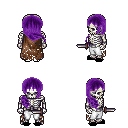
a pixel art fantasy rpg character, male body template, skeleton, brown tattered cape, white pants, purple right-swept hairstyle, black slippers, dagger, four views (front, back, left, right), 2x2 character sprite sheet, small pixel art, hard edges, no anti-aliasing